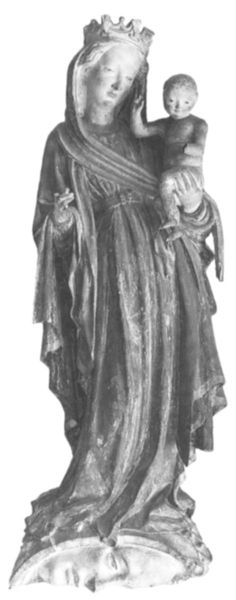
Titel: Madonna mit Kind auf der Mondsichel
Standort: Herkunftsort: Eberbach, Kloster (EU - D - BW); Herstellungsort: (D Mittelrhein) (EU - D - Mittelrhein)
Institution: Paris, Louvre
Schlagwörter: hand, kopf, nackt, umhang, finger, frau, grau, holz, kleid, marmor, mund, nase, profil, zeichen, blick, schleier, arm, augen, falten, gesicht, halten, lang, sockel, stehen, stein, hände, kirche, figur, gewand, haare, mantel, kind, mutter, gotik, kinn, krone, affe, skulptur, statue, bogen, baby, büste, robe, faltenwurf, plastik, junge, schoß, mond, religion, mondsichel, sichel, schwarz weiß, altar, kleinkind, christus, jesus, heben, mittelalter, segen, segnen, königin, heilig, maria, madonna, gruß, standbild, garu, armbeuge, gottesmutter, jesuskind, maria mit kind, segensgestus, armstumpf, christuskind, schöner stil, sichelmond, götze, geneigter kopf, jseus, hüftknick, im arm halten